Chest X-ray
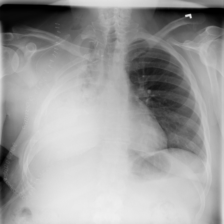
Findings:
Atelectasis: negative
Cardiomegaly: negative
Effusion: negative
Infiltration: negative
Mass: negative
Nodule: negative
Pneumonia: negative
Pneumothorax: negative
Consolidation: negative
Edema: negative
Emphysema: negative
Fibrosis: negative
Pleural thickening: negative
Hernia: negative